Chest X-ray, PA view. Patient: 32 years old, sex M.
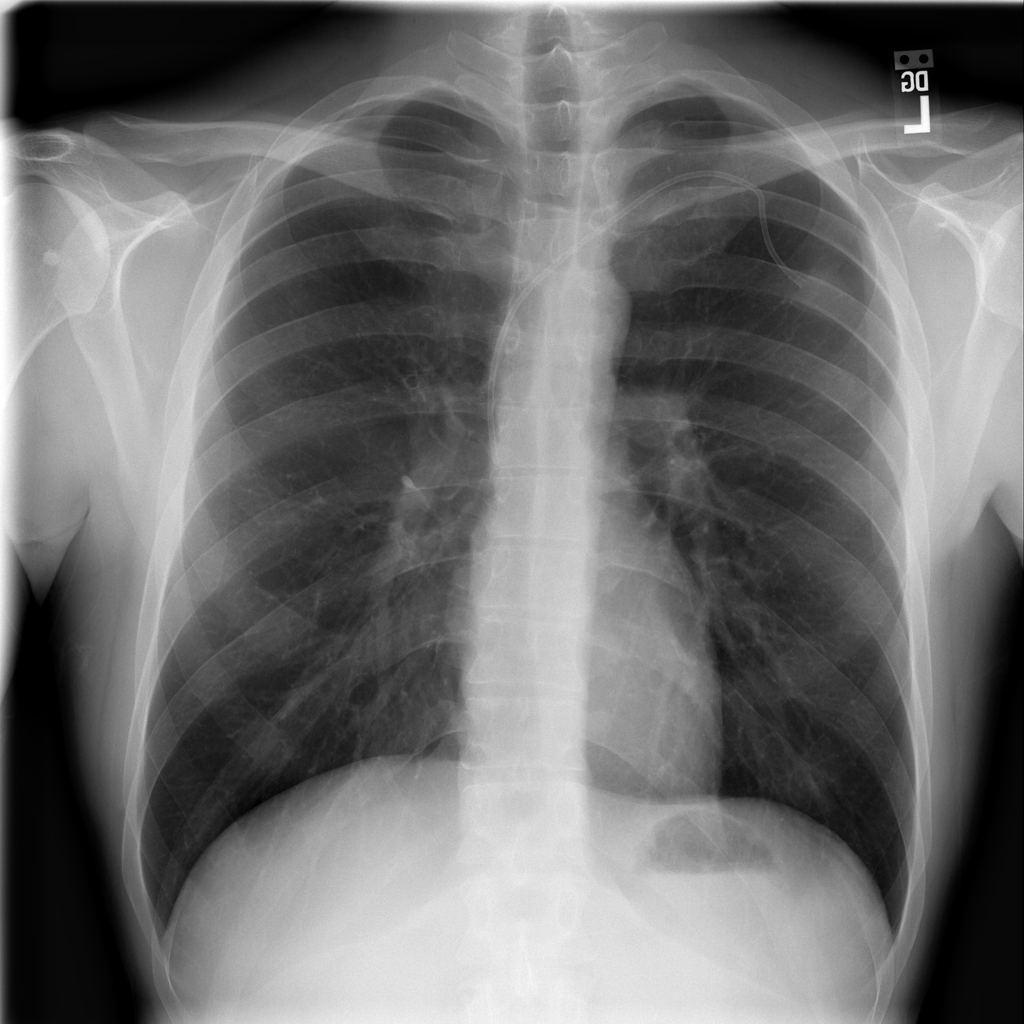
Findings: No Finding